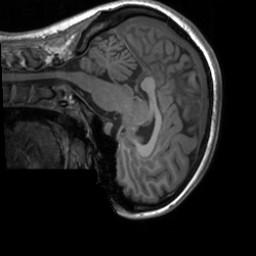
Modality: T1w
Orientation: sagittal
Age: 20
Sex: female
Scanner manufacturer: siemens
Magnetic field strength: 3 T
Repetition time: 1.9 s
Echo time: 0.00226 s